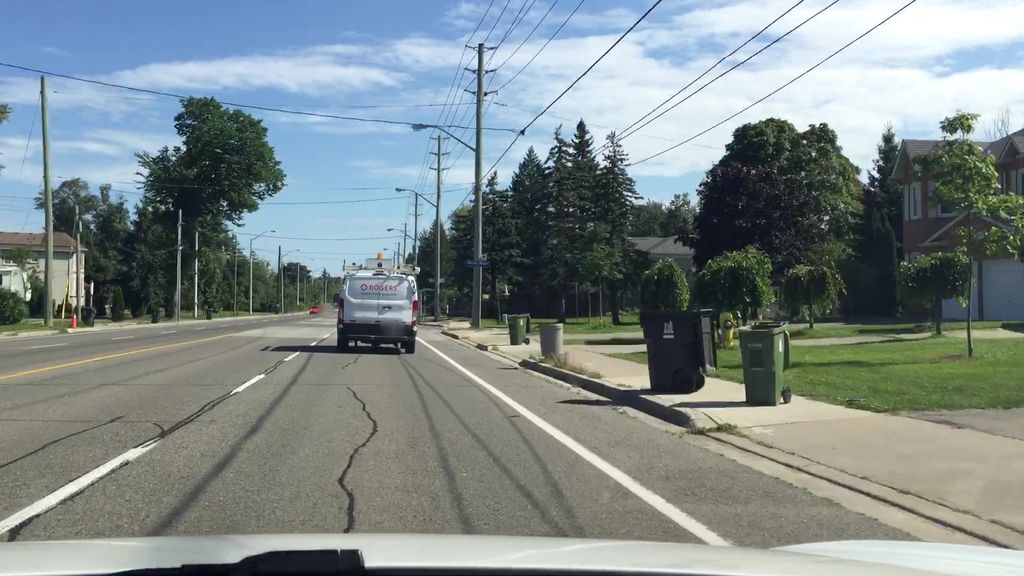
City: toronto